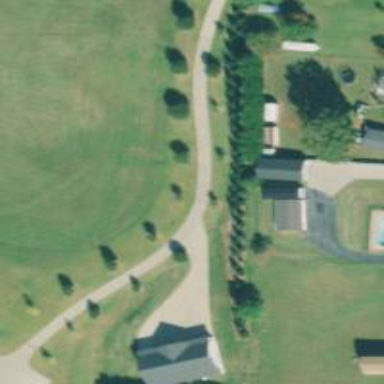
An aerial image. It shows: Driveway.